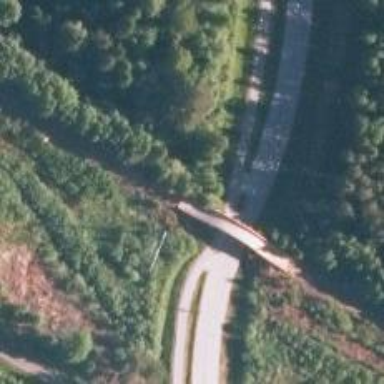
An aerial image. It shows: Abandoned railway bridge.